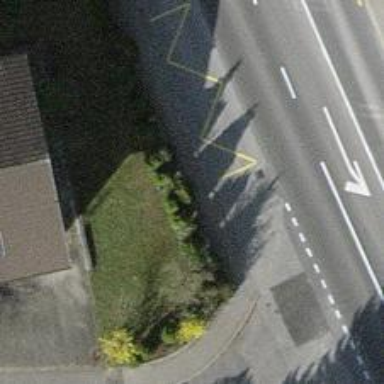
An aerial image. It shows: Bus stop with platform for public transport.